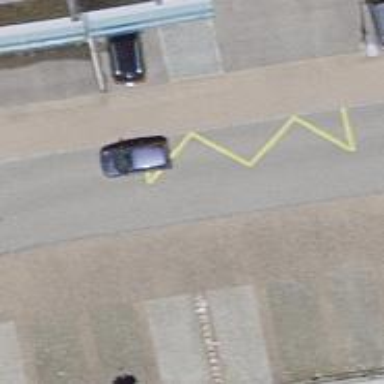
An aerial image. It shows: Bus stop with designated stop position for public transport.